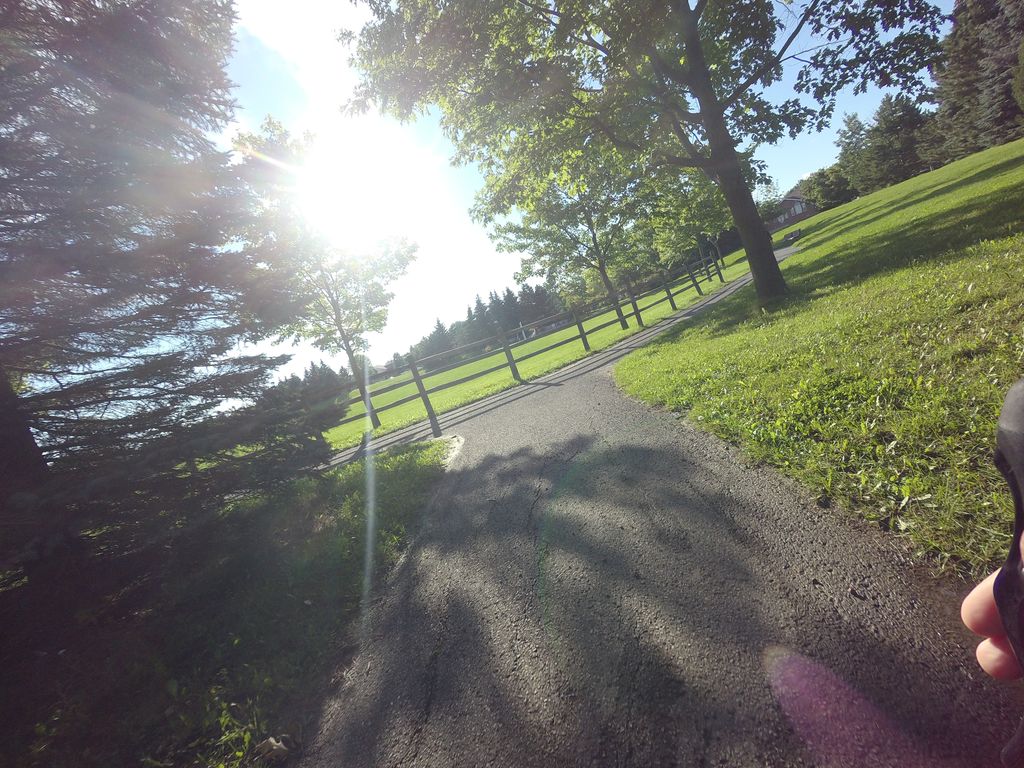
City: ottawa-gatineau